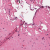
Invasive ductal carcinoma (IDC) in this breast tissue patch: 0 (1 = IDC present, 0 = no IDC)